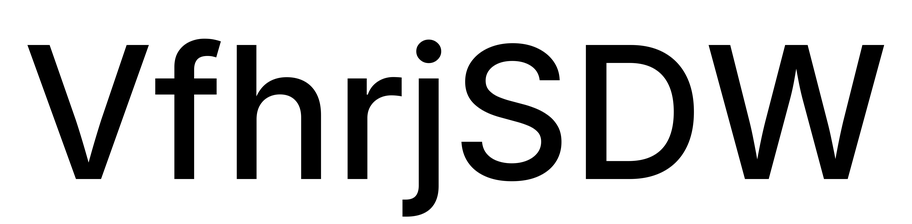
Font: Inter_Medium